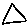
Label: triangle